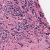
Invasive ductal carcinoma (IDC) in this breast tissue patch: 1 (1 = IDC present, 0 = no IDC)